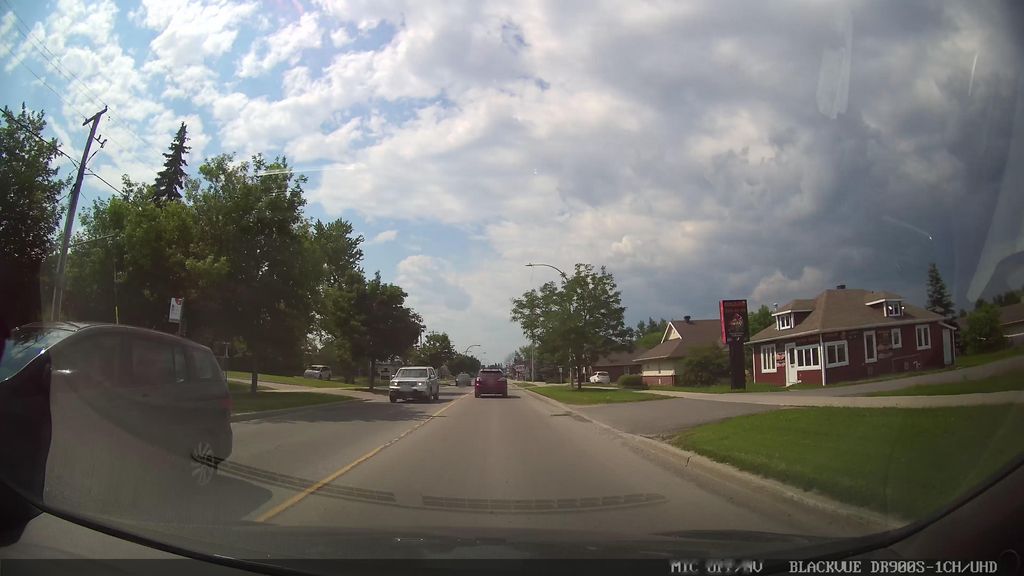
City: ottawa-gatineau